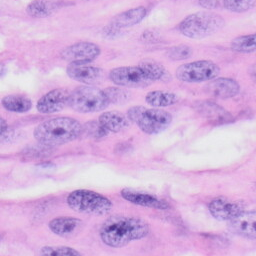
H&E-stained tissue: Skin